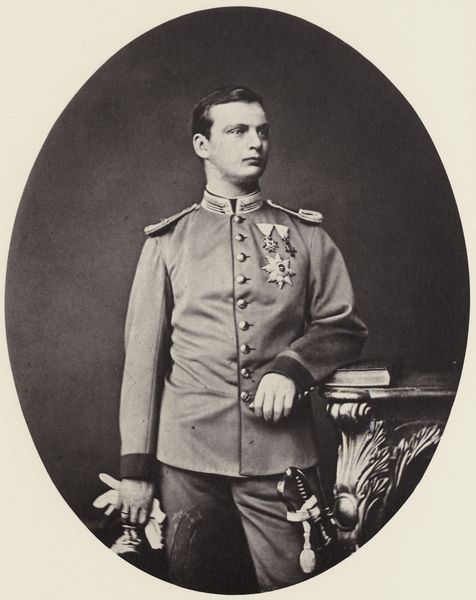
Titel: König Ludwig III. von Bayern (1845-1921)
Künstler: Joseph Albert
Standort: München
Institution: Geheimes Hausarchiv
Schlagwörter: blätter, dunkel, flügel, hand, held, kopf, mann, schatten, weiß, grün, brust, frisur, grau, haar, handschuh, handschuhe, hell, hintergrund, licht, mund, nase, ohr, schwarz, stützen, tisch, blick, ornament, anzug, hose, jacke, jung, arm, arme, augen, falten, geschichte, kragen, mensch, rahmen, stehen, ärmel, bildnis, hals, hände, portrait, porträt, tischbein, auge, haare, pose, stoff, stoffe, knopf, lippe, lippen, ohren, scheitel, schulter, schultern, oval, reiter, rund, bein, schreibtisch, beleuchtung, banner, krieg, lehnen, kaiser, falte, münder, jeans, ernst, seitenscheitel, verzierung, atelier, kontrapost, platte, junge, ellenbogen, knöpfe, dreiviertelprofil, knopfleiste, revers, jacket, foto, fotografie, photographie, griff, stütze, deckel, buch, medaillon, bayern, kreuz, stern, oberfläche, tischbeine, schwarz-weiss, militär, scharz, schwert, säbel, uniform, waffen, soldat, waffe, epauletten, stand, abzeichen, degen, medallie, offizier, orden, posieren, schulterklappen, stehkragen, tischplatte, armee, schnitzerei, buchdeckel, photo, umschlag, jüngling, anhänger, aufschläge, leder, aufgestützt, stützend, general, kaiserzeit, ehre, bommel, lich, medaille, tisc, lehnend, preußen, drittes reich, ablage, uniformiert, pistole, harr, passepartout, fesch, anstecker, symbolisch, aufgelehnt, epaulette, auszeichnungen, auszeichnung, fin, schulterstück, brustabzeichen, passpartu, reiterhose, siecle, umschläge, daguerre, litze, uniformjacke, zukunft, portriat, handschug, königlich-kaiserlich, offizir, schneidig, unterscheidung, lehnelehnend, .ann, hamschuhr, säbrl, kragrn